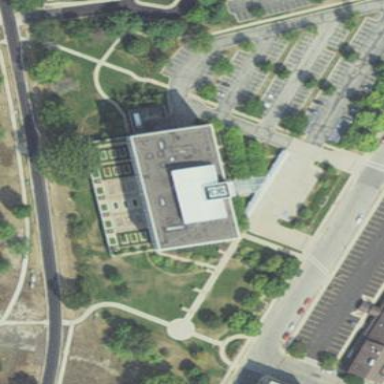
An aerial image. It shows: Building.